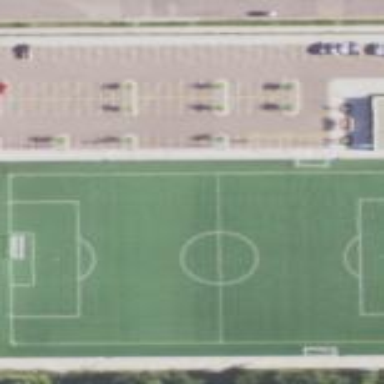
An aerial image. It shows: Soccer pitch for leisure land activities.